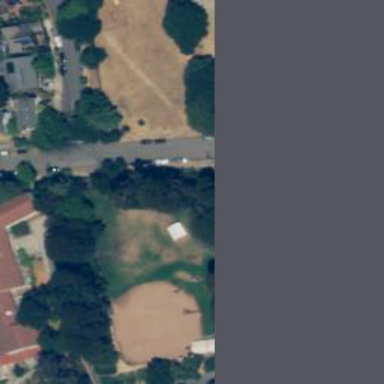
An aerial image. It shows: Softball pitch for leisure sports.